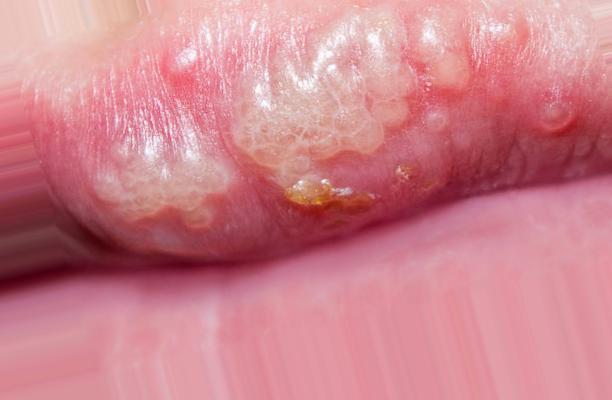
Condition: Mouth Ulcer